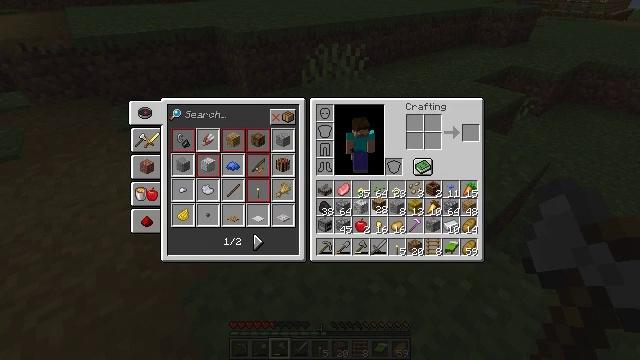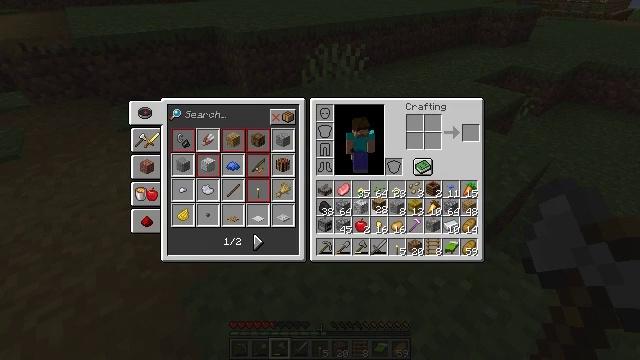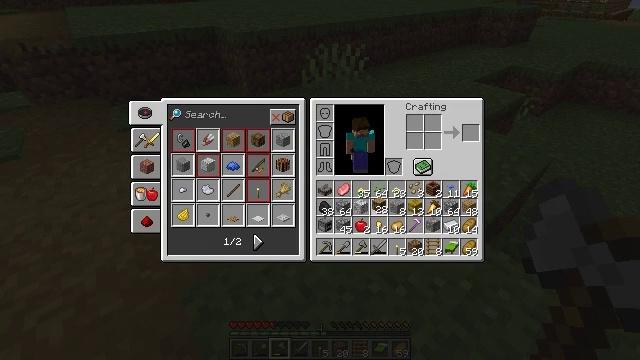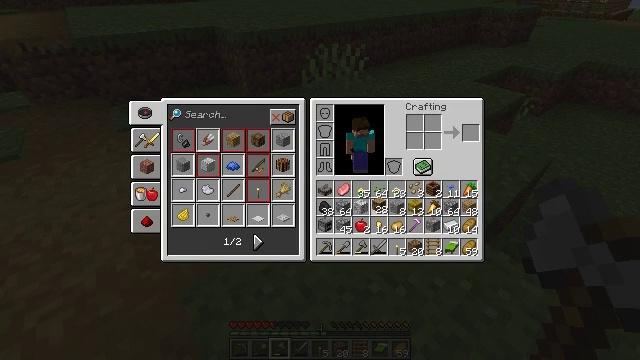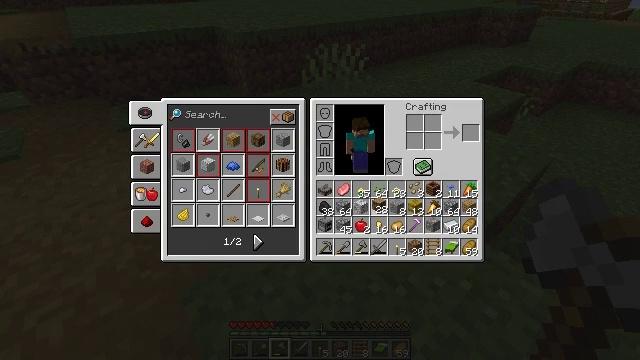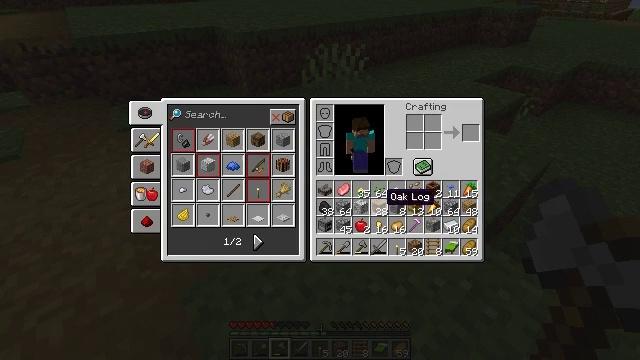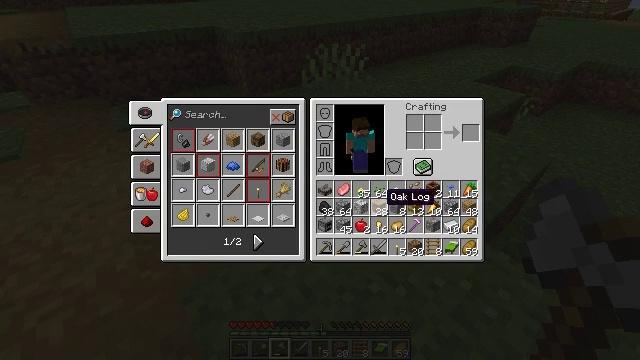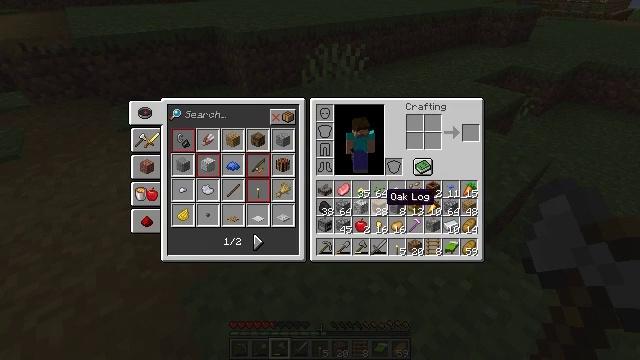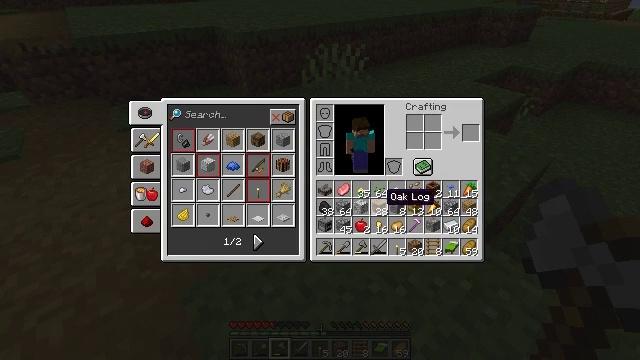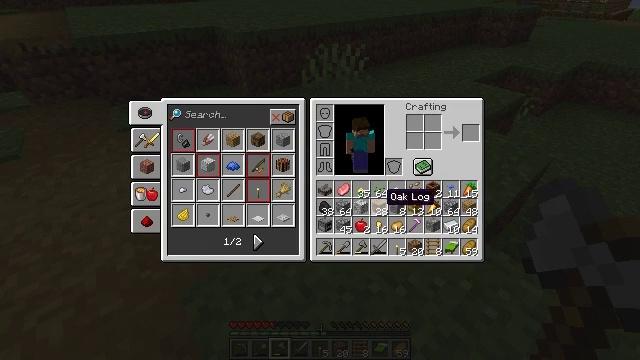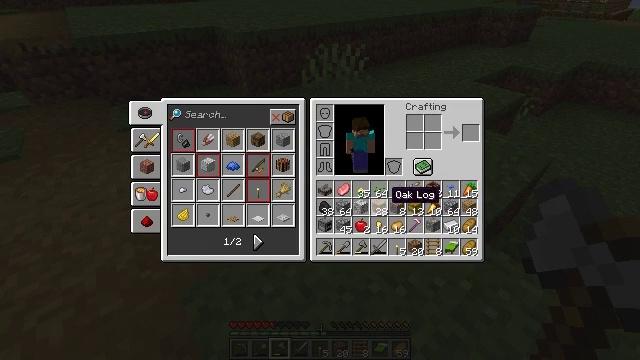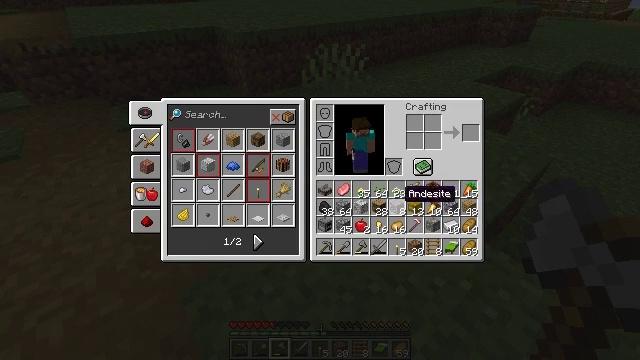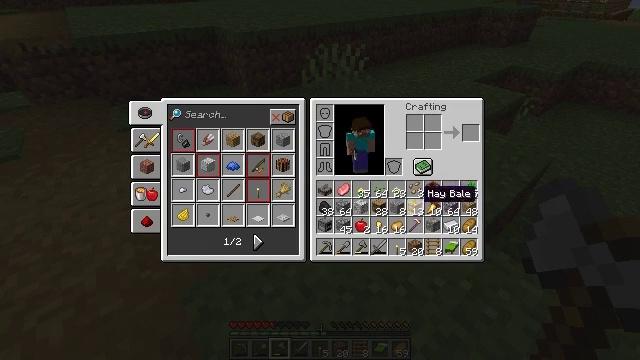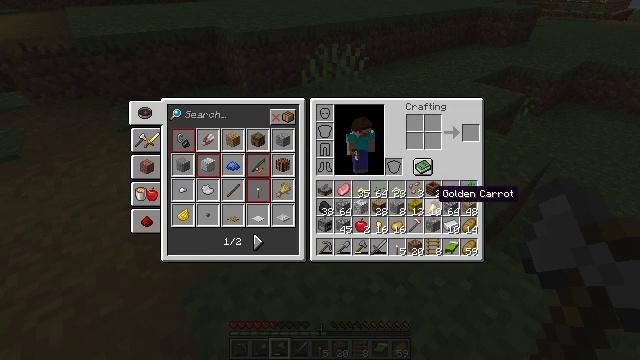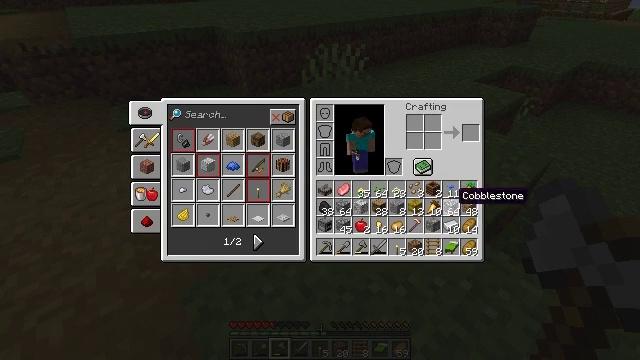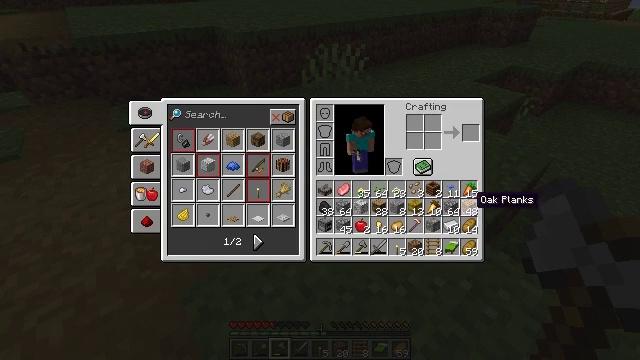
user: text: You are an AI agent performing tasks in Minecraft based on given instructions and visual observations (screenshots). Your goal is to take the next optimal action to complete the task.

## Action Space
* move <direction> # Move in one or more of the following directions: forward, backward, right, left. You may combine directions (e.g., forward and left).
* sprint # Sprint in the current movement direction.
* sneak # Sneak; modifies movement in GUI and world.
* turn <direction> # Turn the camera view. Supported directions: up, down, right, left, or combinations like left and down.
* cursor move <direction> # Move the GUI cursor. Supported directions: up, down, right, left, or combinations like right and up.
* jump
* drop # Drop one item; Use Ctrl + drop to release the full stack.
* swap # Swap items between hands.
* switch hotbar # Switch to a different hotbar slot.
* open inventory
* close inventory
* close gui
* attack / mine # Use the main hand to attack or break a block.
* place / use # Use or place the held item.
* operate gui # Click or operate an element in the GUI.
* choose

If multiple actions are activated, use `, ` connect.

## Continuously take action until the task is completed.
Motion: motion action
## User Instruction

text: Remove a ladder from the inventory.
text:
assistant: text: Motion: operate gui
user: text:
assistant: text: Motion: operate gui
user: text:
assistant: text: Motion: operate gui
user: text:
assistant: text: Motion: operate gui
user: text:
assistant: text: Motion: no_op
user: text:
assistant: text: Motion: no_op
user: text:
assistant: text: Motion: no_op
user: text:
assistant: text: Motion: no_op
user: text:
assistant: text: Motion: no_op
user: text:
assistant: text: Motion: no_op
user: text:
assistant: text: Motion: cursor move right
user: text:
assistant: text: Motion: cursor move right
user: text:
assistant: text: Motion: cursor move right
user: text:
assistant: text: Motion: cursor move right
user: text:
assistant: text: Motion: cursor move right
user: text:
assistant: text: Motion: cursor move right
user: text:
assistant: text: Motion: no_op
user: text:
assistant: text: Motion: no_op
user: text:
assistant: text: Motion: no_op
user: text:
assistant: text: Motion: no_op
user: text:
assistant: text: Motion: no_op
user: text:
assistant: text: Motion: no_op
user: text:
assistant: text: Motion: no_op
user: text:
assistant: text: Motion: no_op
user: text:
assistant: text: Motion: no_op
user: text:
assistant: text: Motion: no_op
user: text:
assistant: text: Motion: no_op
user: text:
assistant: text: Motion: no_op
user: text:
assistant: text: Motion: no_op
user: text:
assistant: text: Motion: no_op